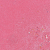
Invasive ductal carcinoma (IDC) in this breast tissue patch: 0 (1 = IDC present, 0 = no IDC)